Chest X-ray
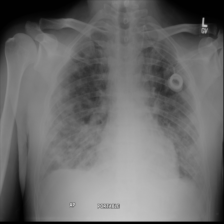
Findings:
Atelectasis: negative
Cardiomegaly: negative
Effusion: positive
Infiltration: positive
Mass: negative
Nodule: negative
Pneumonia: negative
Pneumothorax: negative
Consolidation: negative
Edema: negative
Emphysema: negative
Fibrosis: negative
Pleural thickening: negative
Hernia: negative